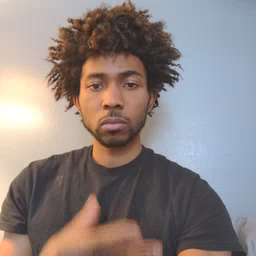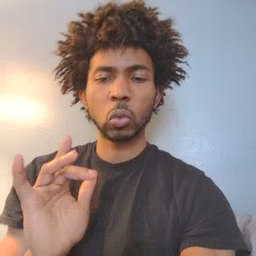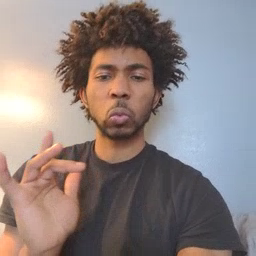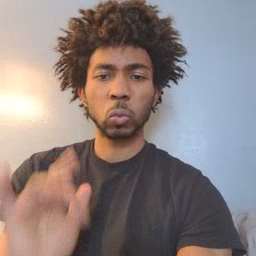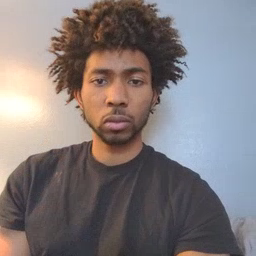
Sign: yucky